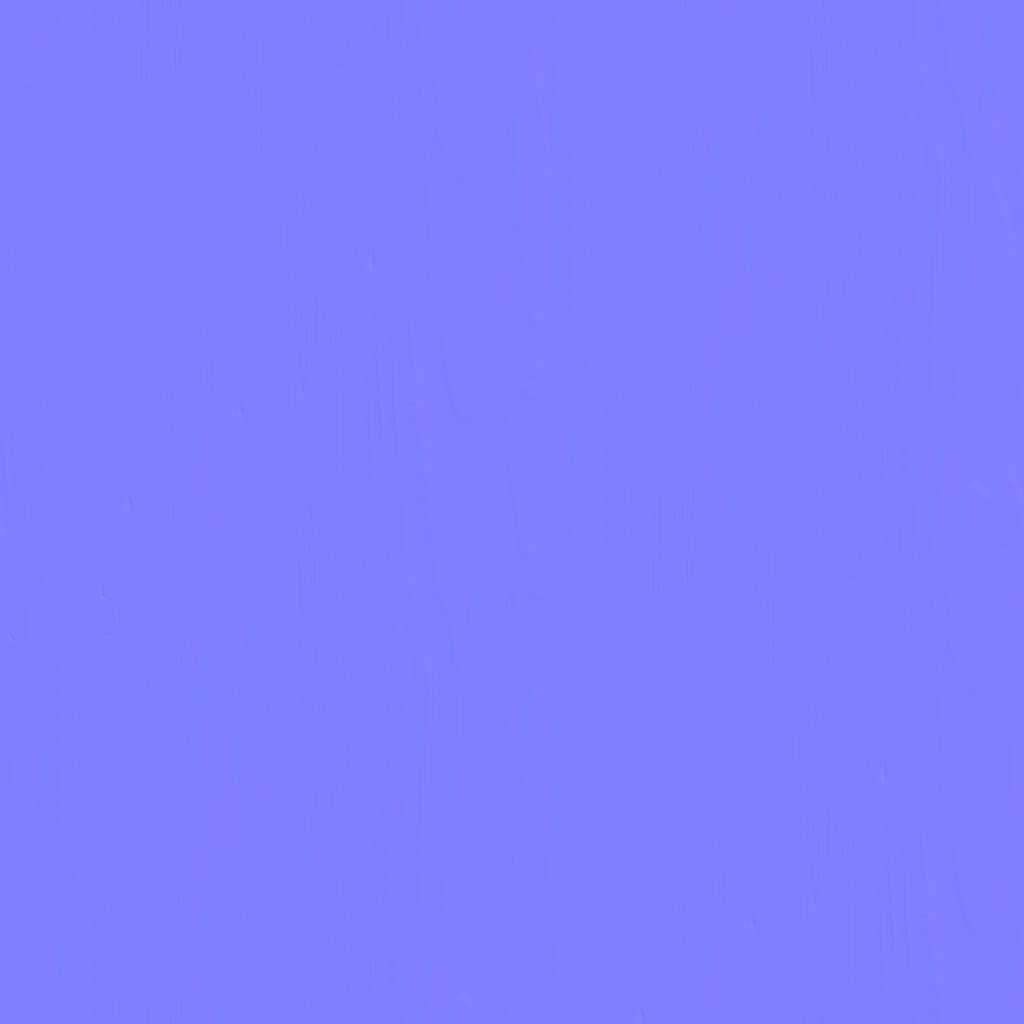
Texture map type: NormalGL